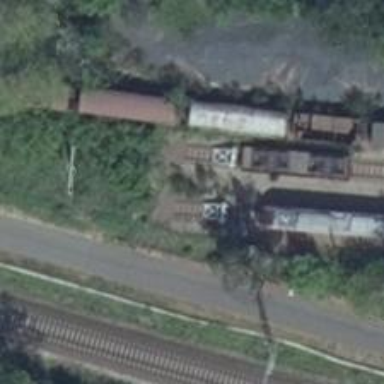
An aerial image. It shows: Rail yard with electrified contact lines for the trains.